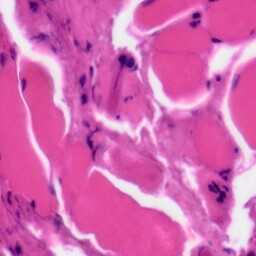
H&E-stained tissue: Tonsil